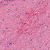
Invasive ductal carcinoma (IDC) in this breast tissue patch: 0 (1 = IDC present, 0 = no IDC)